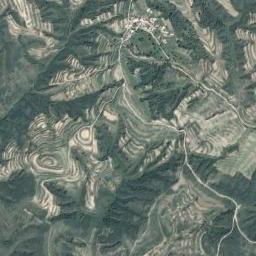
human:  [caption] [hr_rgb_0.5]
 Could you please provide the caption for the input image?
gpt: There is a yellow bare field on this mountain .

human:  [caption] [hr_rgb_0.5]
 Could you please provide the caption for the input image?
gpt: The folded mountain is covered with dense vegetation and has some terraces and roads .

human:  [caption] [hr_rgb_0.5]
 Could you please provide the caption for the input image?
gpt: The mountain is full of green plants with lines of bare land .

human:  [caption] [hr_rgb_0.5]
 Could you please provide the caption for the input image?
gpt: There are many roads of different lengths in the mountains .

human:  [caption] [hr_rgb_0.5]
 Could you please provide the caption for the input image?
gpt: There are many terraces and some rivers on the mountain .